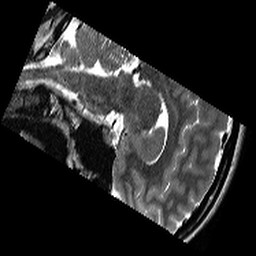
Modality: T2w
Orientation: sagittal